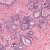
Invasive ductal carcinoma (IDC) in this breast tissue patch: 0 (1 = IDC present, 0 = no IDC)